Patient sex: F
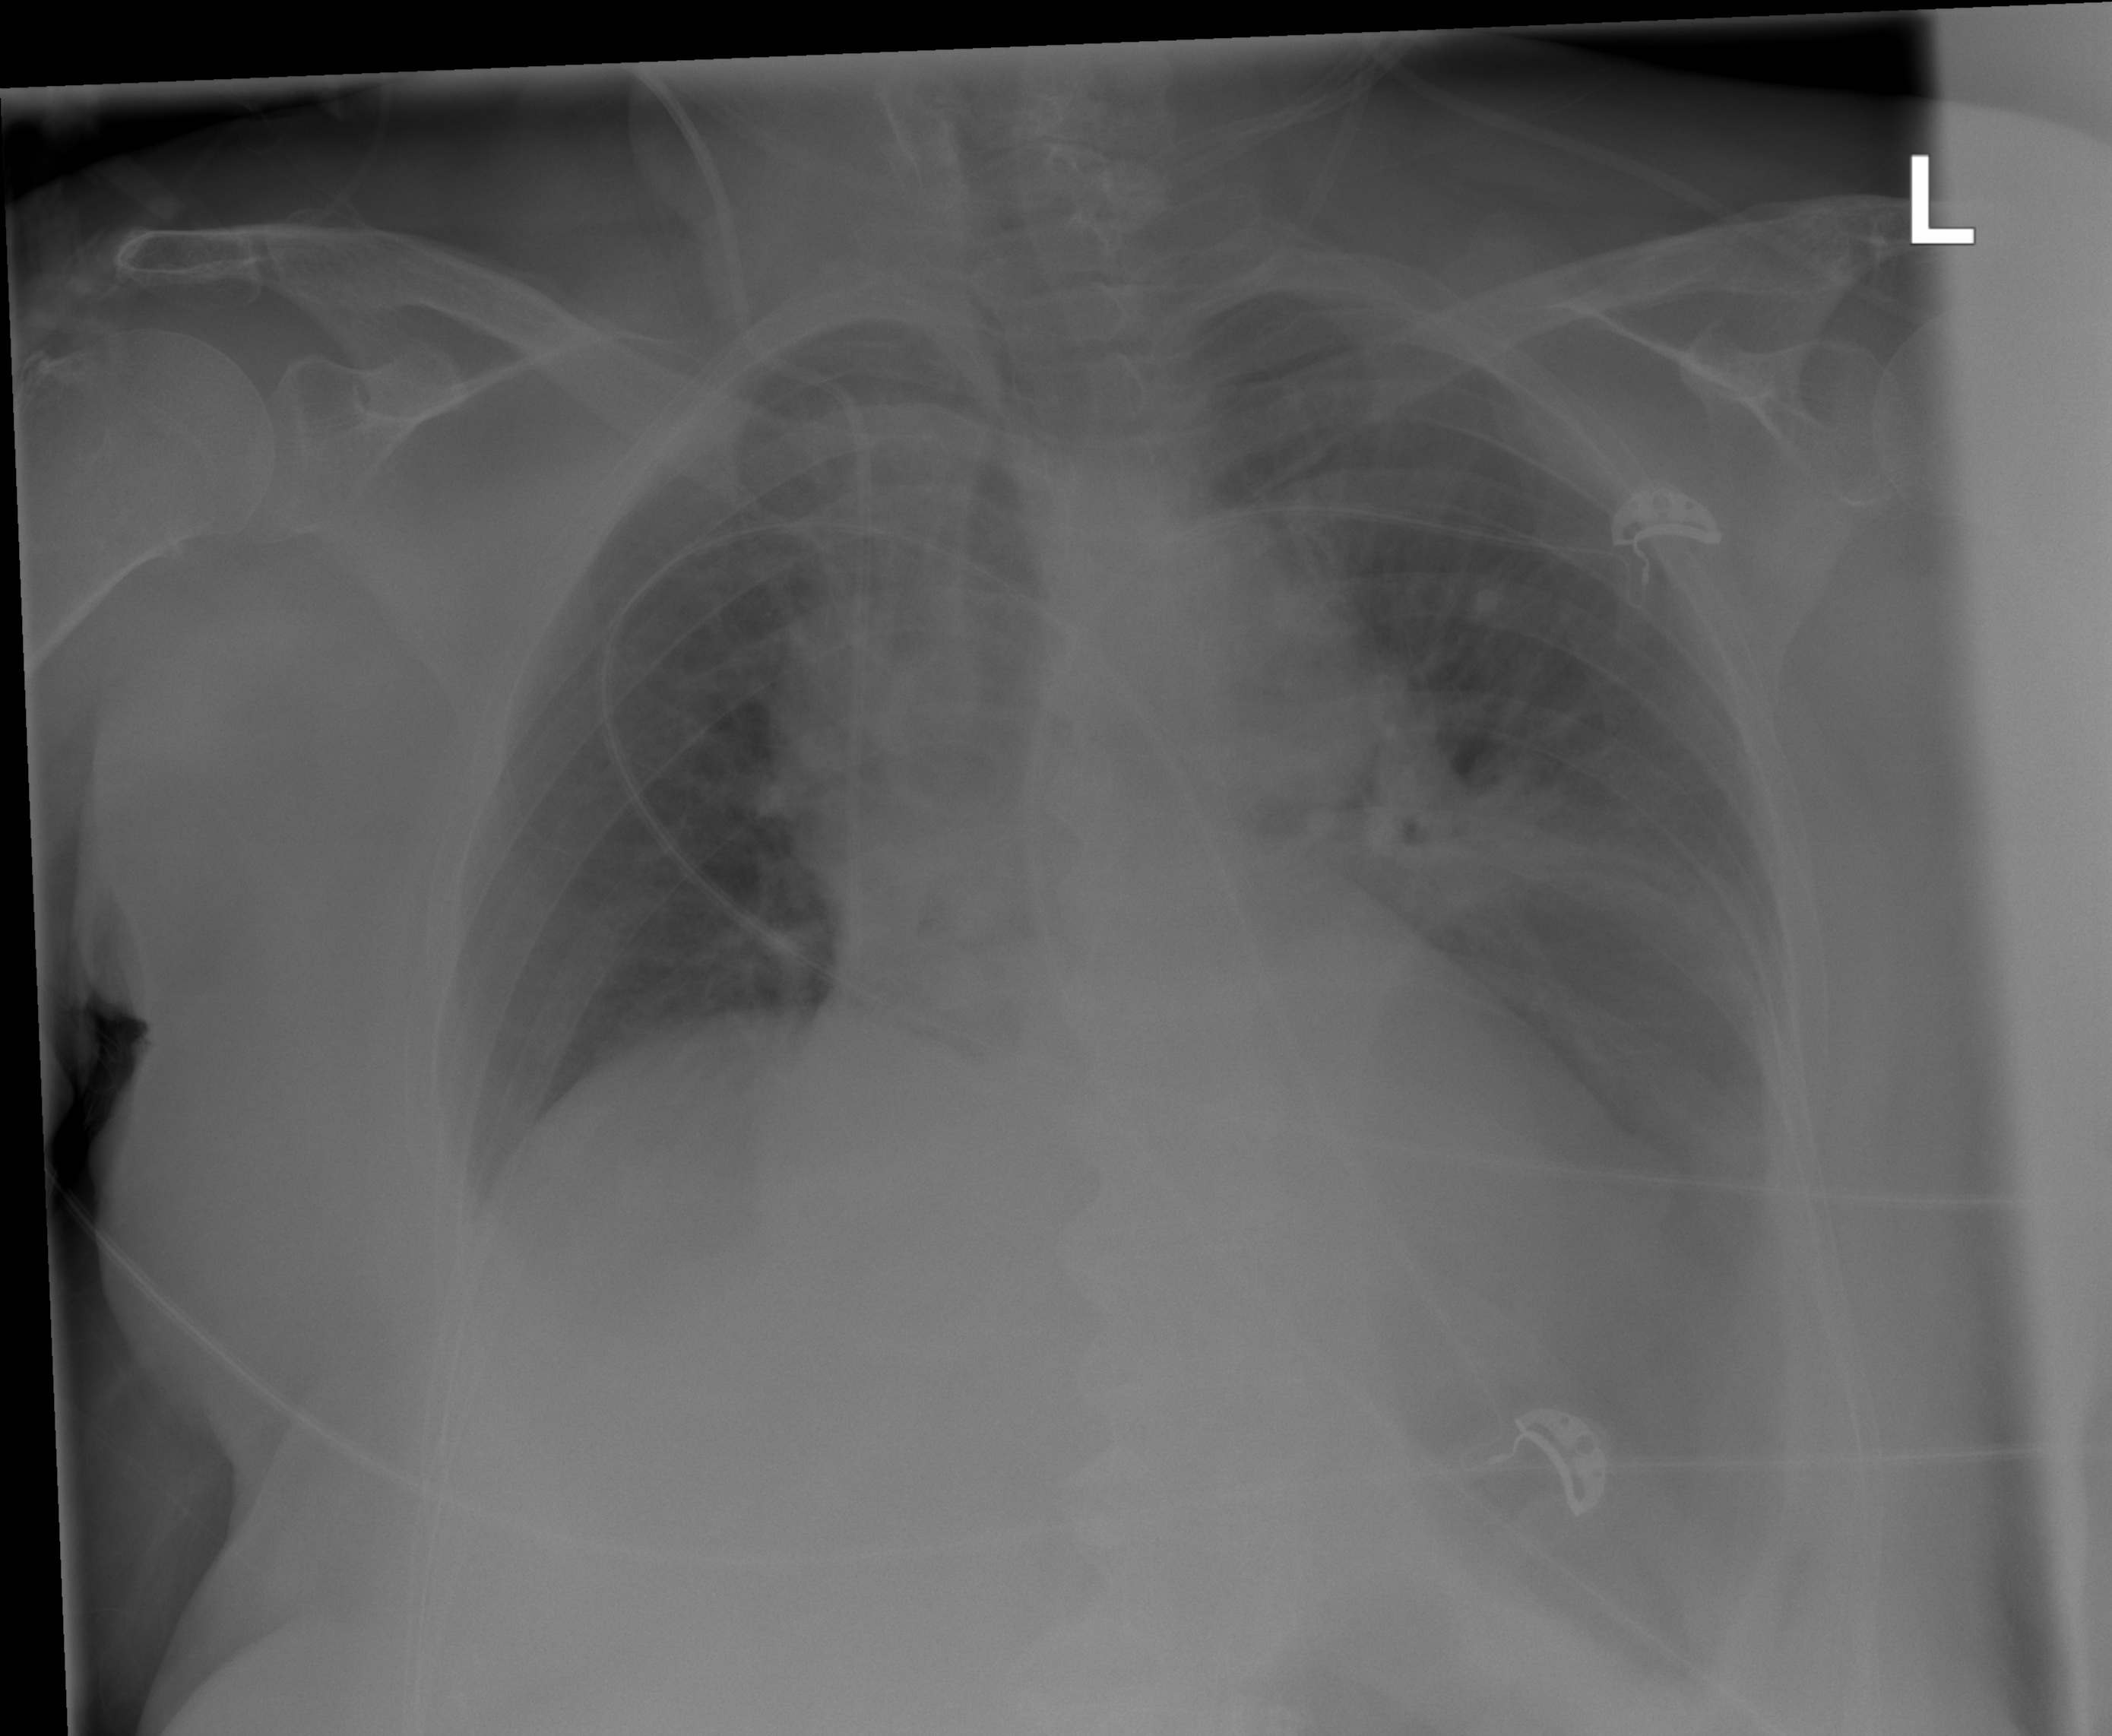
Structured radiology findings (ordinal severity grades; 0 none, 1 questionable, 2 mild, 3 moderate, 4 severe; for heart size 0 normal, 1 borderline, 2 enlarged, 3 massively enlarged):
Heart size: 2
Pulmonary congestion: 2
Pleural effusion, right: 1
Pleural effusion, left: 2
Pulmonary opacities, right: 0
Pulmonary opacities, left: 0
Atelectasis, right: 0
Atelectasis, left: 2